Question: '''
string myParameters = "serial=" + serial + "&command_id=" + cmd_id + "&successfullyExecuted=1&command_type=" + getCommandType(cmd) + "&answer=" + executeCommand(cmd);
using (WebClient wc22 = new WebClient())
{
wc22.Headers[HttpRequestHeader.ContentType] = "application/x-www-form-urlencoded";
string HtmlResult = wc22.UploadString(URI, myParameters);
}
'''
The getCommand(cmd) returns a very long string (about 1.70 MBytes). When I write it to a text file using File.WriteAllText("debug.txt"); I can see all the data. However, in my database, I see only a part of it. It is truncated.
My sql column type is "LONG TEXT"
Edit (result is holding what is going to be returned by executeCommand() ):
'''
StringWriter stringw = new StringWriter();
Console.SetOut(stringw);
DriveInfo[] allDrives = DriveInfo.GetDrives();
foreach (DriveInfo d in allDrives)
{
DirSearch(d.Name, commandContent);
}
result = stringw.ToString();
File.WriteAllText("debug.txt", result); // <-- This file contains full data
'''
Database is MySQL and I'm looking at the data directly using phpMyAdmin
And here is the page I'm posting to :
'''
<?php
if (isset($_POST['serial'])) {
//Include the database connection file
include "database_connection.php";
// prevent sql injection
$serial = mysql_real_escape_string(($_POST['serial']));
if (isset($_POST['successfullyExecuted'],$_POST['command_id'],$_POST['command_type'],$_POST['answer'])) {
$cmdID = mysql_real_escape_string($_POST['command_id']);
$cmdType = mysql_real_escape_string($_POST['command_type']);
$answer = mysql_real_escape_string($_POST['answer']);
$executeSuccess = mysql_real_escape_string($_POST['successfullyExecuted']);
if ("1" == $executeSuccess) {
// TRUE : Command executed successfully
$q = "UPDATE 'eu181976_kl'.'commands' SET 'whether_executed' = 1,'answer_type' = '".$cmdType."','answer' = '".$answer."' WHERE 'commands'.'to_whom' = '".mysql_real_escape_string($serial)."' AND 'commands'.'id' = '".mysql_real_escape_string($cmdID)."' ;";
$updateNow = mysql_query($q);
} else if ("0" == $executeSuccess) {
// FALSE : There was an error executing the command
$q = "UPDATE 'eu181976_kl'.'commands' SET 'whether_active' = 0,'answer_type' = '".$cmdType."' WHERE 'commands'.'to_whom' = '".mysql_real_escape_string($serial)."' AND 'commands'.'id' = '".mysql_real_escape_string($cmdID)."' ;";
$updateNow = mysql_query($q);
} else {
// There was an error in the link
echo "There was an error in query";
}
} else {
//Check the database table for the logged in user information
$q = "SELECT * FROM commands WHERE to_whom='".$serial."' AND whether_executed=0 AND whether_active=1 LIMIT 1";
$ros=mysql_query($q);
if (!mysql_num_rows($ros) > 0) {
echo 'NULL';
} else {
while($row=mysql_fetch_array($ros))
{
echo $row['id'].':'.$row['cmd_text'];
}
}
}
}
?>
'''
I'm not sure whether (&) could be the reason but the text is truncated there, whatever after that character is not inserted :

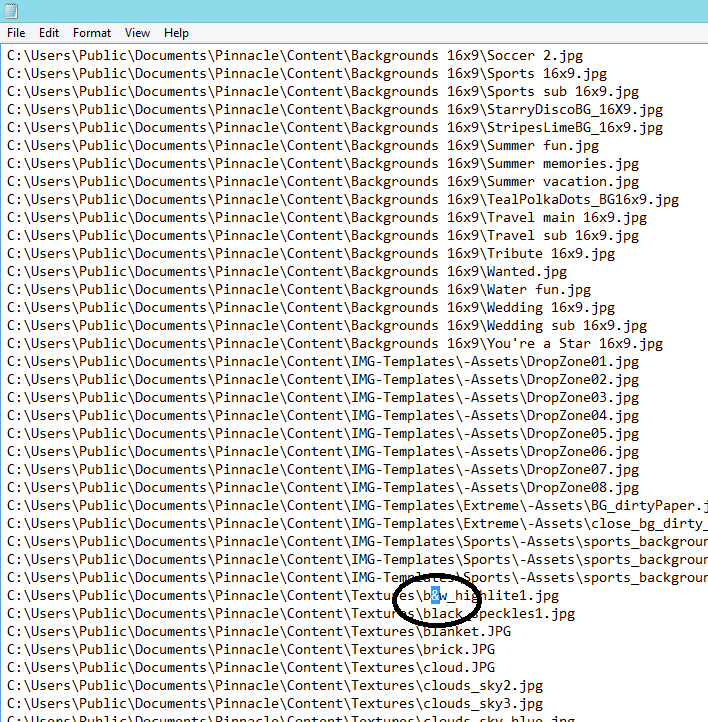
Answer: Yes, the ampersand is your issue. I'd use <URL>.
'''
var data = new System.Collections.Specialized.NameValueCollection();
data["serial"] = serial;
data["command_id"] = cmd_id;
data["successfullyExecuted"] = "1";
data["command_type"] = getCommandType(cmd);
data["answer"] = executeCommand(cmd);
using (var wc = new System.Net.WebClient())
{
wc.Headers[HttpRequestHeader.ContentType] = "application/x-www-form-urlencoded";
wc.UploadValues(URI, "POST", data);
}
'''